Question: What is the reading of this measurement?
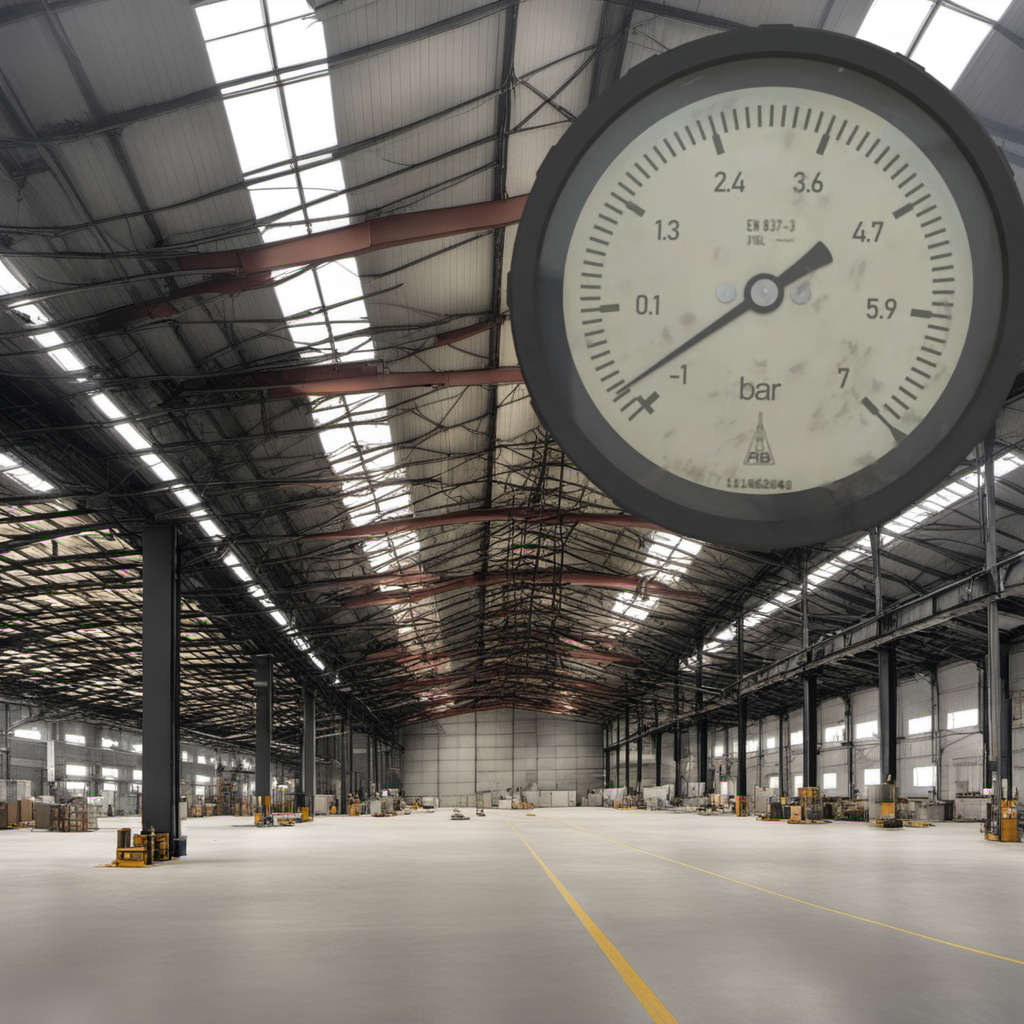
Answer: The result is -0.71
Question: What is the range of this measurement?
Answer: The range is from -1 to 7
Question: What is the minimum and maximum value range of the measurement in the image?
Answer: The minimum value is -1 and the maximum value is 7